Interaction volume radius: 10 \u00c5
Interaction volume height: 25 \u00c5
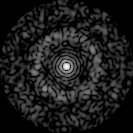
Disorder parameter: 0.8511